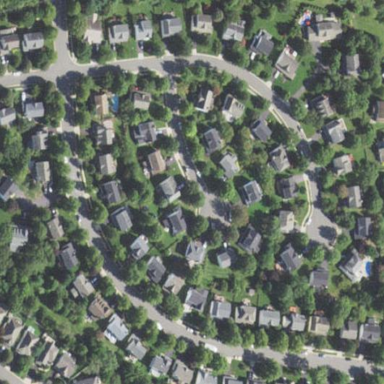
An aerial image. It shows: Residential area covered with grass.